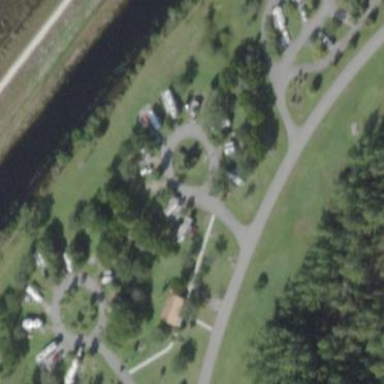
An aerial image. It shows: Caravan site for tourism.